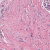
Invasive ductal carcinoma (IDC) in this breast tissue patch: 0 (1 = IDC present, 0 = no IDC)